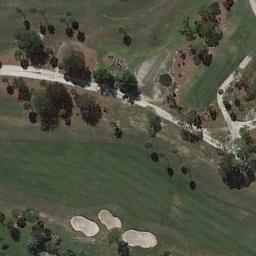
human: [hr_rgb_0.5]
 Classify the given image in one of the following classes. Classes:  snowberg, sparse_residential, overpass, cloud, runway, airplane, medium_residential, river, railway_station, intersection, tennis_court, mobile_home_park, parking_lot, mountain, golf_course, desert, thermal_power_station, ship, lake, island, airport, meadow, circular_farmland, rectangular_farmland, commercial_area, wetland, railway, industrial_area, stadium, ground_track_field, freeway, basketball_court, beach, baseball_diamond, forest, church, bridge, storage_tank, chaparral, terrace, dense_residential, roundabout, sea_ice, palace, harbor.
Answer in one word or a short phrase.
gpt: golf_course